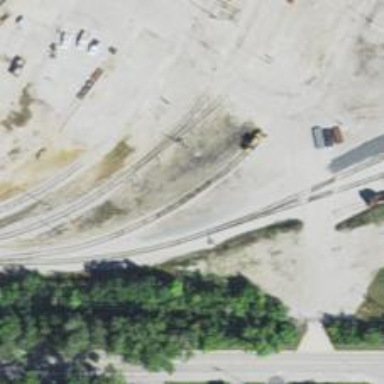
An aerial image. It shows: Railway yard used for servicing trains.